Question: I have the following Problem:
I have a line in a document with a given width.
Now I have 3 elements, from which one is an '<a>' and two are '<span>'.
The '<a>' tag contains a string which has no fixed width. So the '<a>' will have different widths.
The third element, which is a '<span>', has a fixed width and has to be at the right border of the container of the three.
The second element, which is the first '<span>', should exactly fit in the middle.

Until now I did not find any way to achieve this. I know it is probably possible with a table, but that does not seem to be the right way to do it. I am sure there is a CSS-solution too.
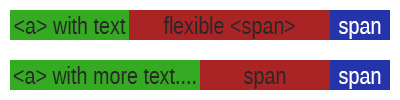
Answer: to add to 'display:table;' option, you have 'display:flex;' or the 'float'ting method revisited with a negative 'margin' for old browsers: <URL>
Flex:
HTML
'''
<p class="flex"><a href="#"> text as long as needed </a>
<span class="middle">
text with any width text with any width text with any width text with any width
</span>
<span> span </span>
</p>
'''
CSS
'''
.flex {
display:flex;
}
.middle {
flex:2;
white-space:nowrap;
}
'''
---
'float'tish trick:
HTML
'''
<p class="funny"><a href="#"> text as long as needed </a>
<span class="right"> span </span>
<span class="layout">
<span> text with any width text with any width text with any width text with any width </span>
</span>
</p>
'''
CSS
'''
a {
float:left;
background:#2EAF2E;
color:#2B3A23;
text-decoration:none;
}
.right {
float:right;
color:white;
background:#333;
}
.layout {
display:block;
overflow:hidden;
background:#AA2425;
color:#2B3A23;
}
.layout span {
display:inline-block;
margin-right:-9999px;
}
'''